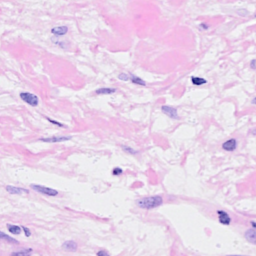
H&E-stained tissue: Breast